Field crop: maize
Growth stage: 2
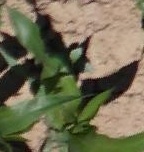
Species: maize